Field crop: maize
Growth stage: 1
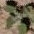
Species: chenopodium